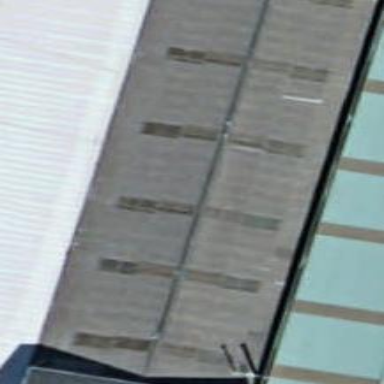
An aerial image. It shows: Warehouse.